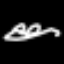
Label: squiggle